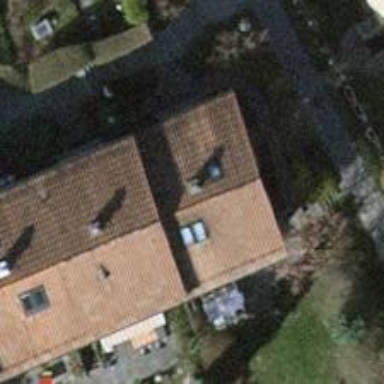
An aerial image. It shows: Simple house.